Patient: sex M, age 37
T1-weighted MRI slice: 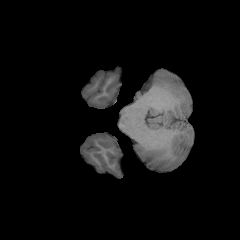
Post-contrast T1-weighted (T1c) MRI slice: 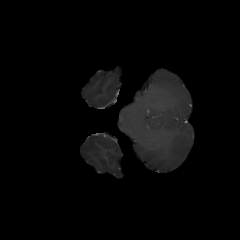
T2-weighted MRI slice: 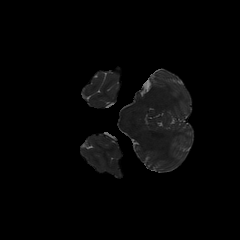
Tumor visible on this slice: no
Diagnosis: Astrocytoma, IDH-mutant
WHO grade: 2